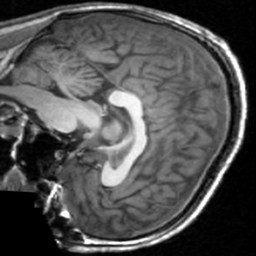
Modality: T1w
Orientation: sagittal
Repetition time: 0.008948 s
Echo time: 0.001784 s